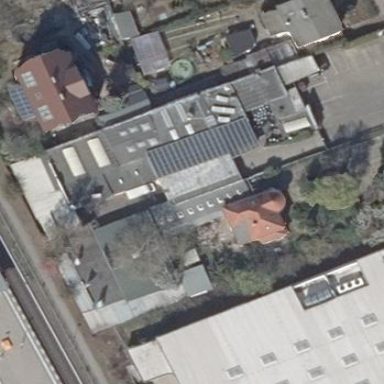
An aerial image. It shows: Commercial building.